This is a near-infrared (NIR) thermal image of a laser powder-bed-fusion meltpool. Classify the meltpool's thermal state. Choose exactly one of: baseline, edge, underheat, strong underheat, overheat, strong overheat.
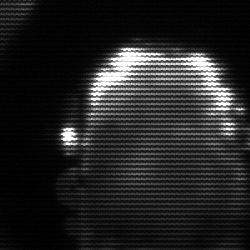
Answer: baseline